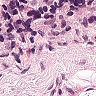
Metastatic tissue present: no